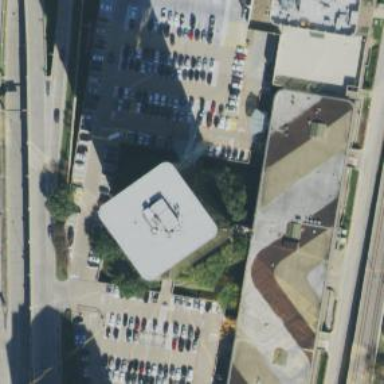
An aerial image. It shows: Office building.